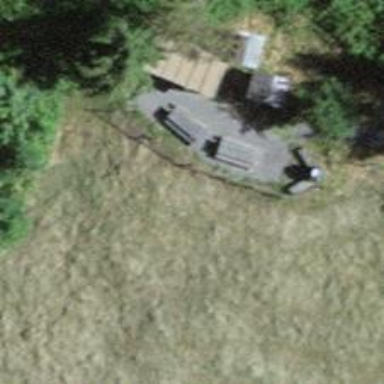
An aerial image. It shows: Barbecue facility.